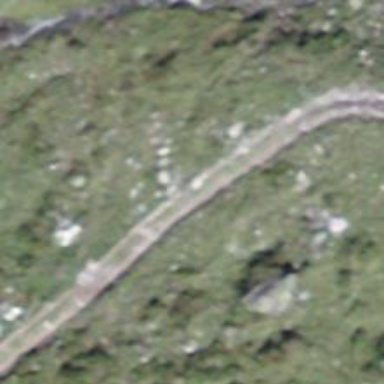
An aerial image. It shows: Path.